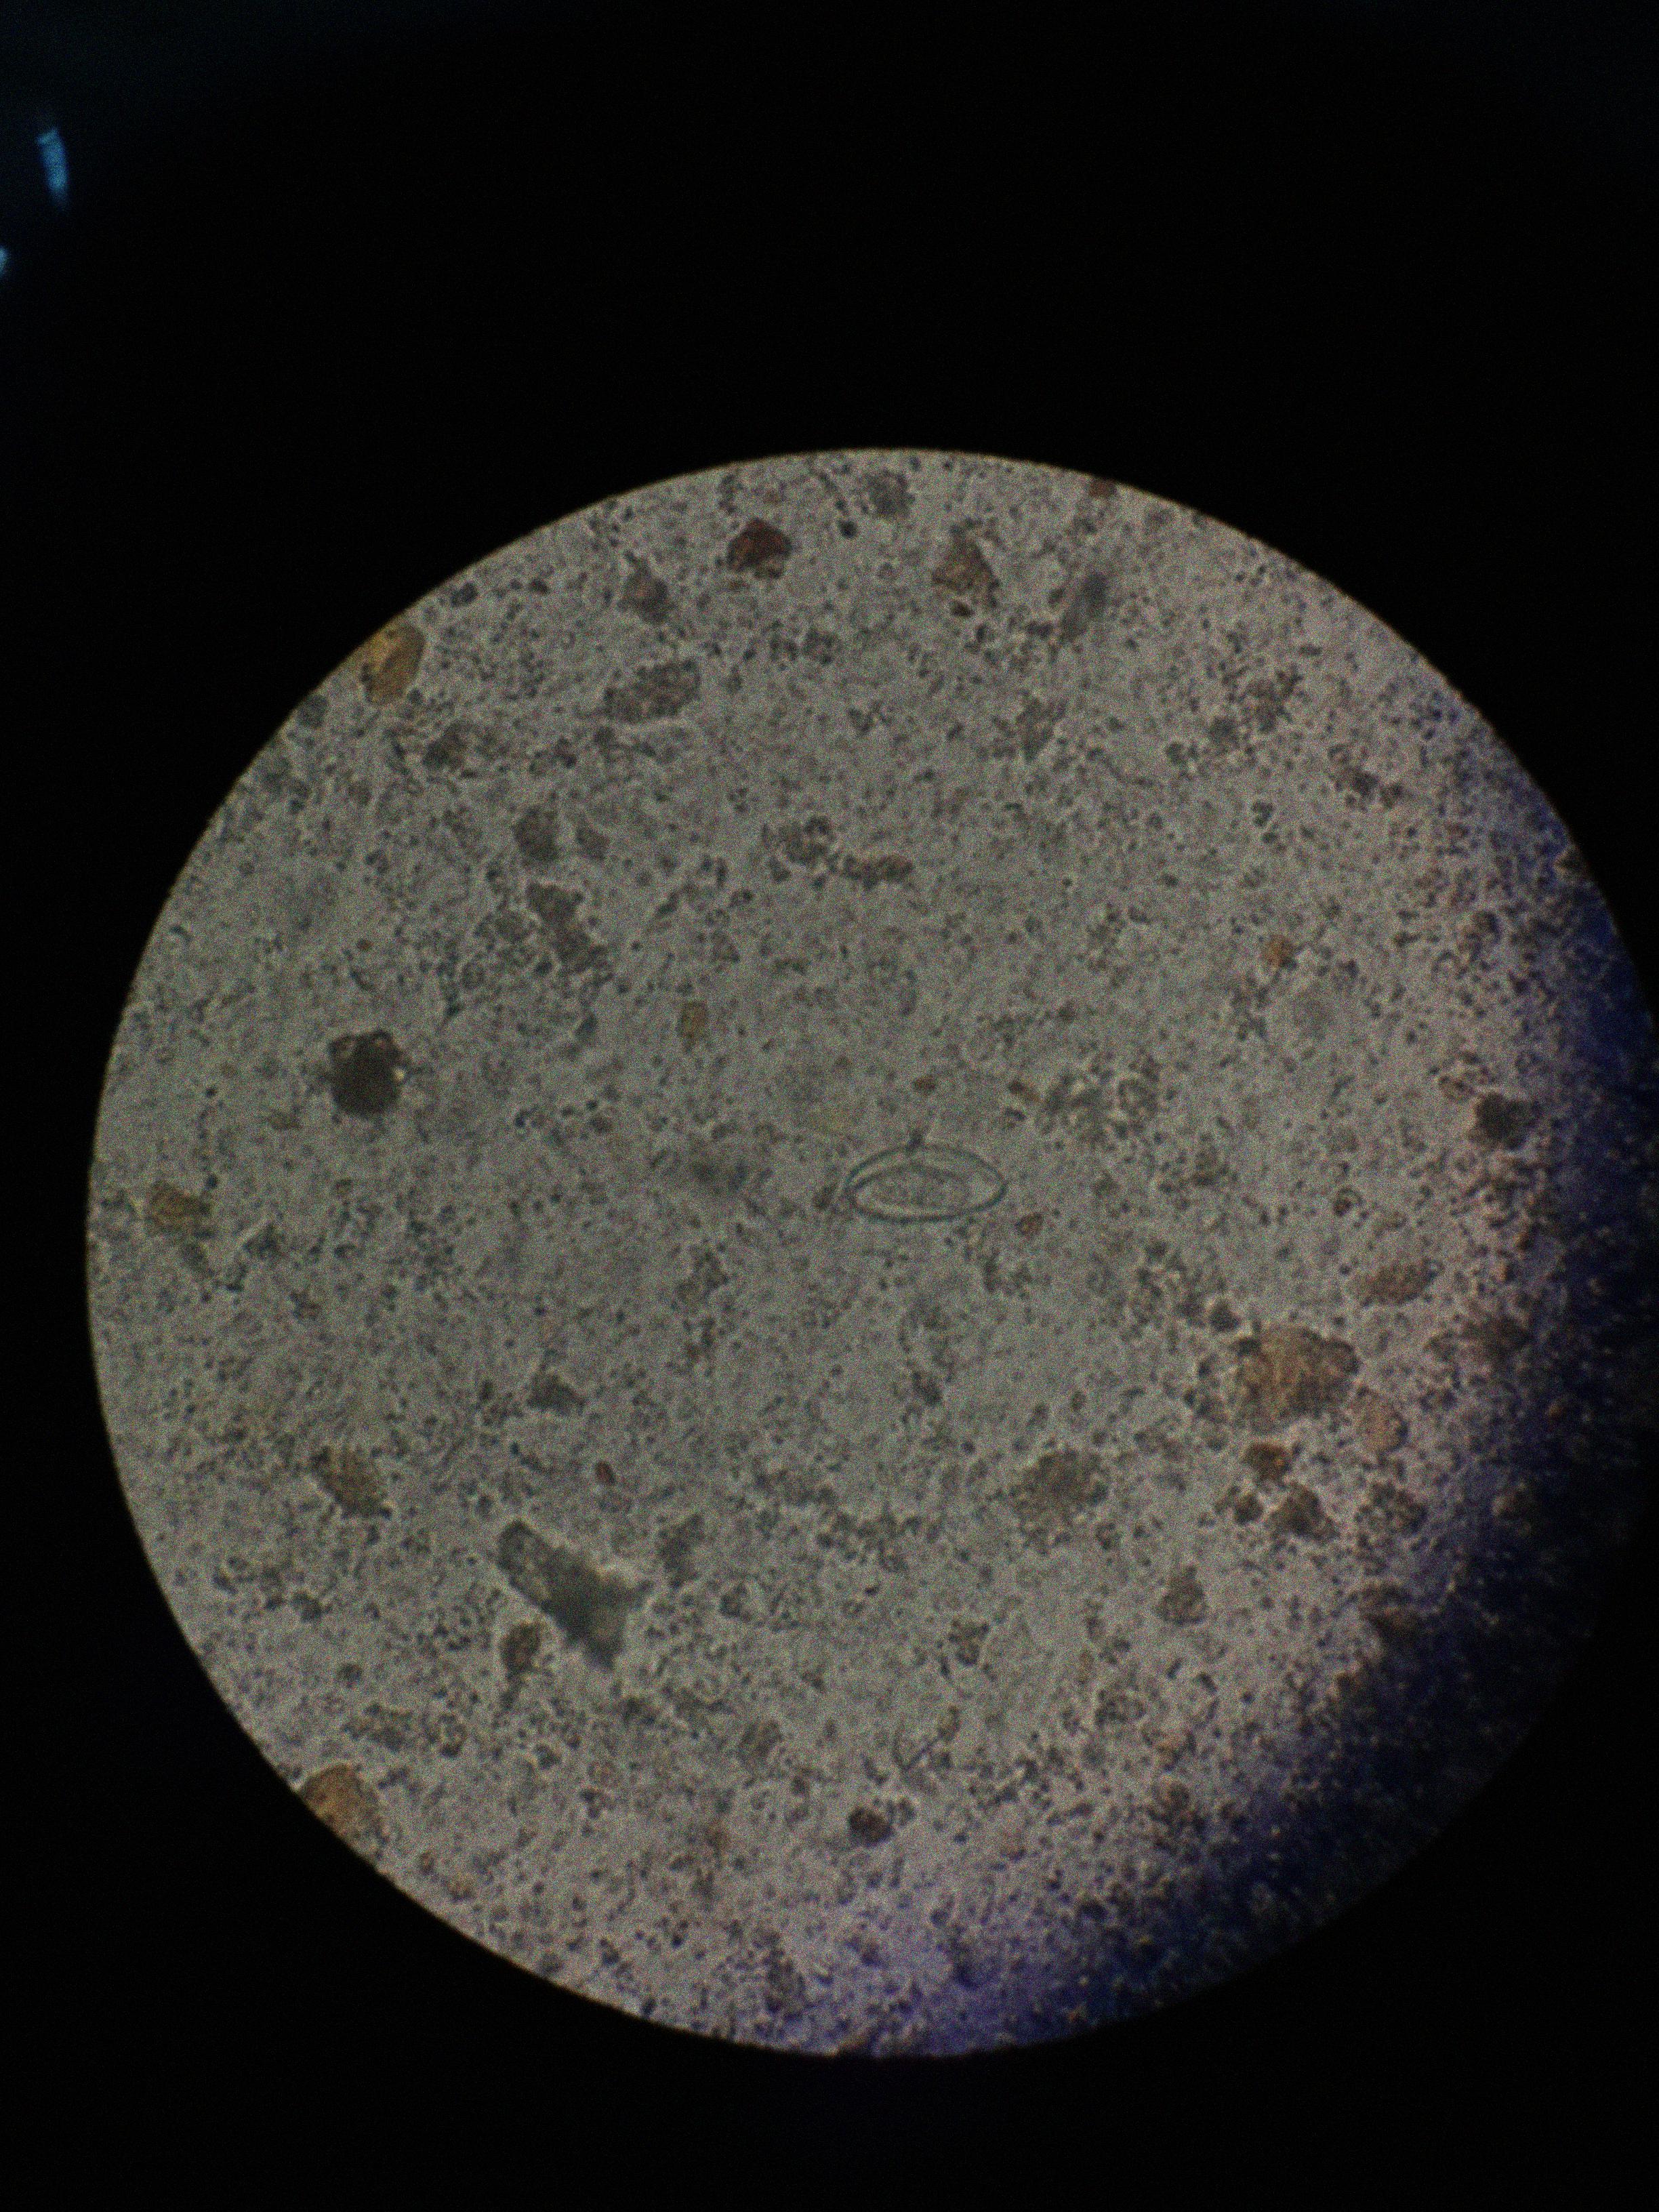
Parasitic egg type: Enterobius vermicularis